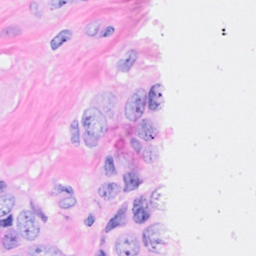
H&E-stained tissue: Breast